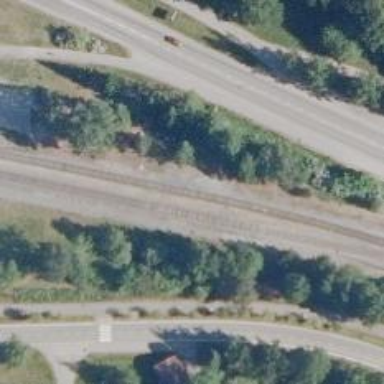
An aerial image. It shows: Railway track of class B1.